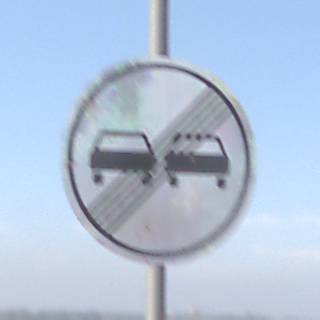
Verkehrszeichen: EndeUeberholverbot
Umgebung: Outdoor, Nature
Tageszeit: Midday
Wetter: PartlyCloudy
Licht: Natural
Jahreszeit: NotSpecified
Kontrast: HighContrast